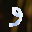
Label: 9